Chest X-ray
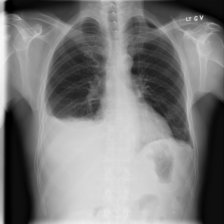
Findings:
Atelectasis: positive
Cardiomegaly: negative
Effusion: negative
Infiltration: negative
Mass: negative
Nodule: negative
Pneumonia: negative
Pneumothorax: negative
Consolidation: negative
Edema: negative
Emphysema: negative
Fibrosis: negative
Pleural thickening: negative
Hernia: negative